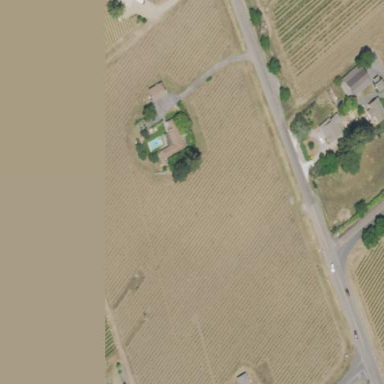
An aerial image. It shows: Vineyard where grapes are grown.